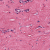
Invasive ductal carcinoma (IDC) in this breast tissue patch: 0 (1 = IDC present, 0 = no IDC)